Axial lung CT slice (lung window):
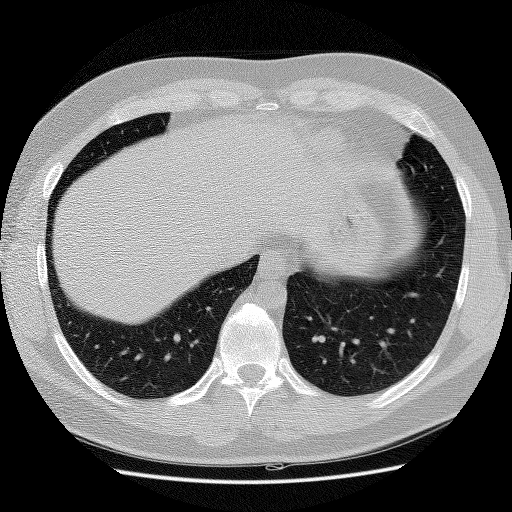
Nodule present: no